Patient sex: M
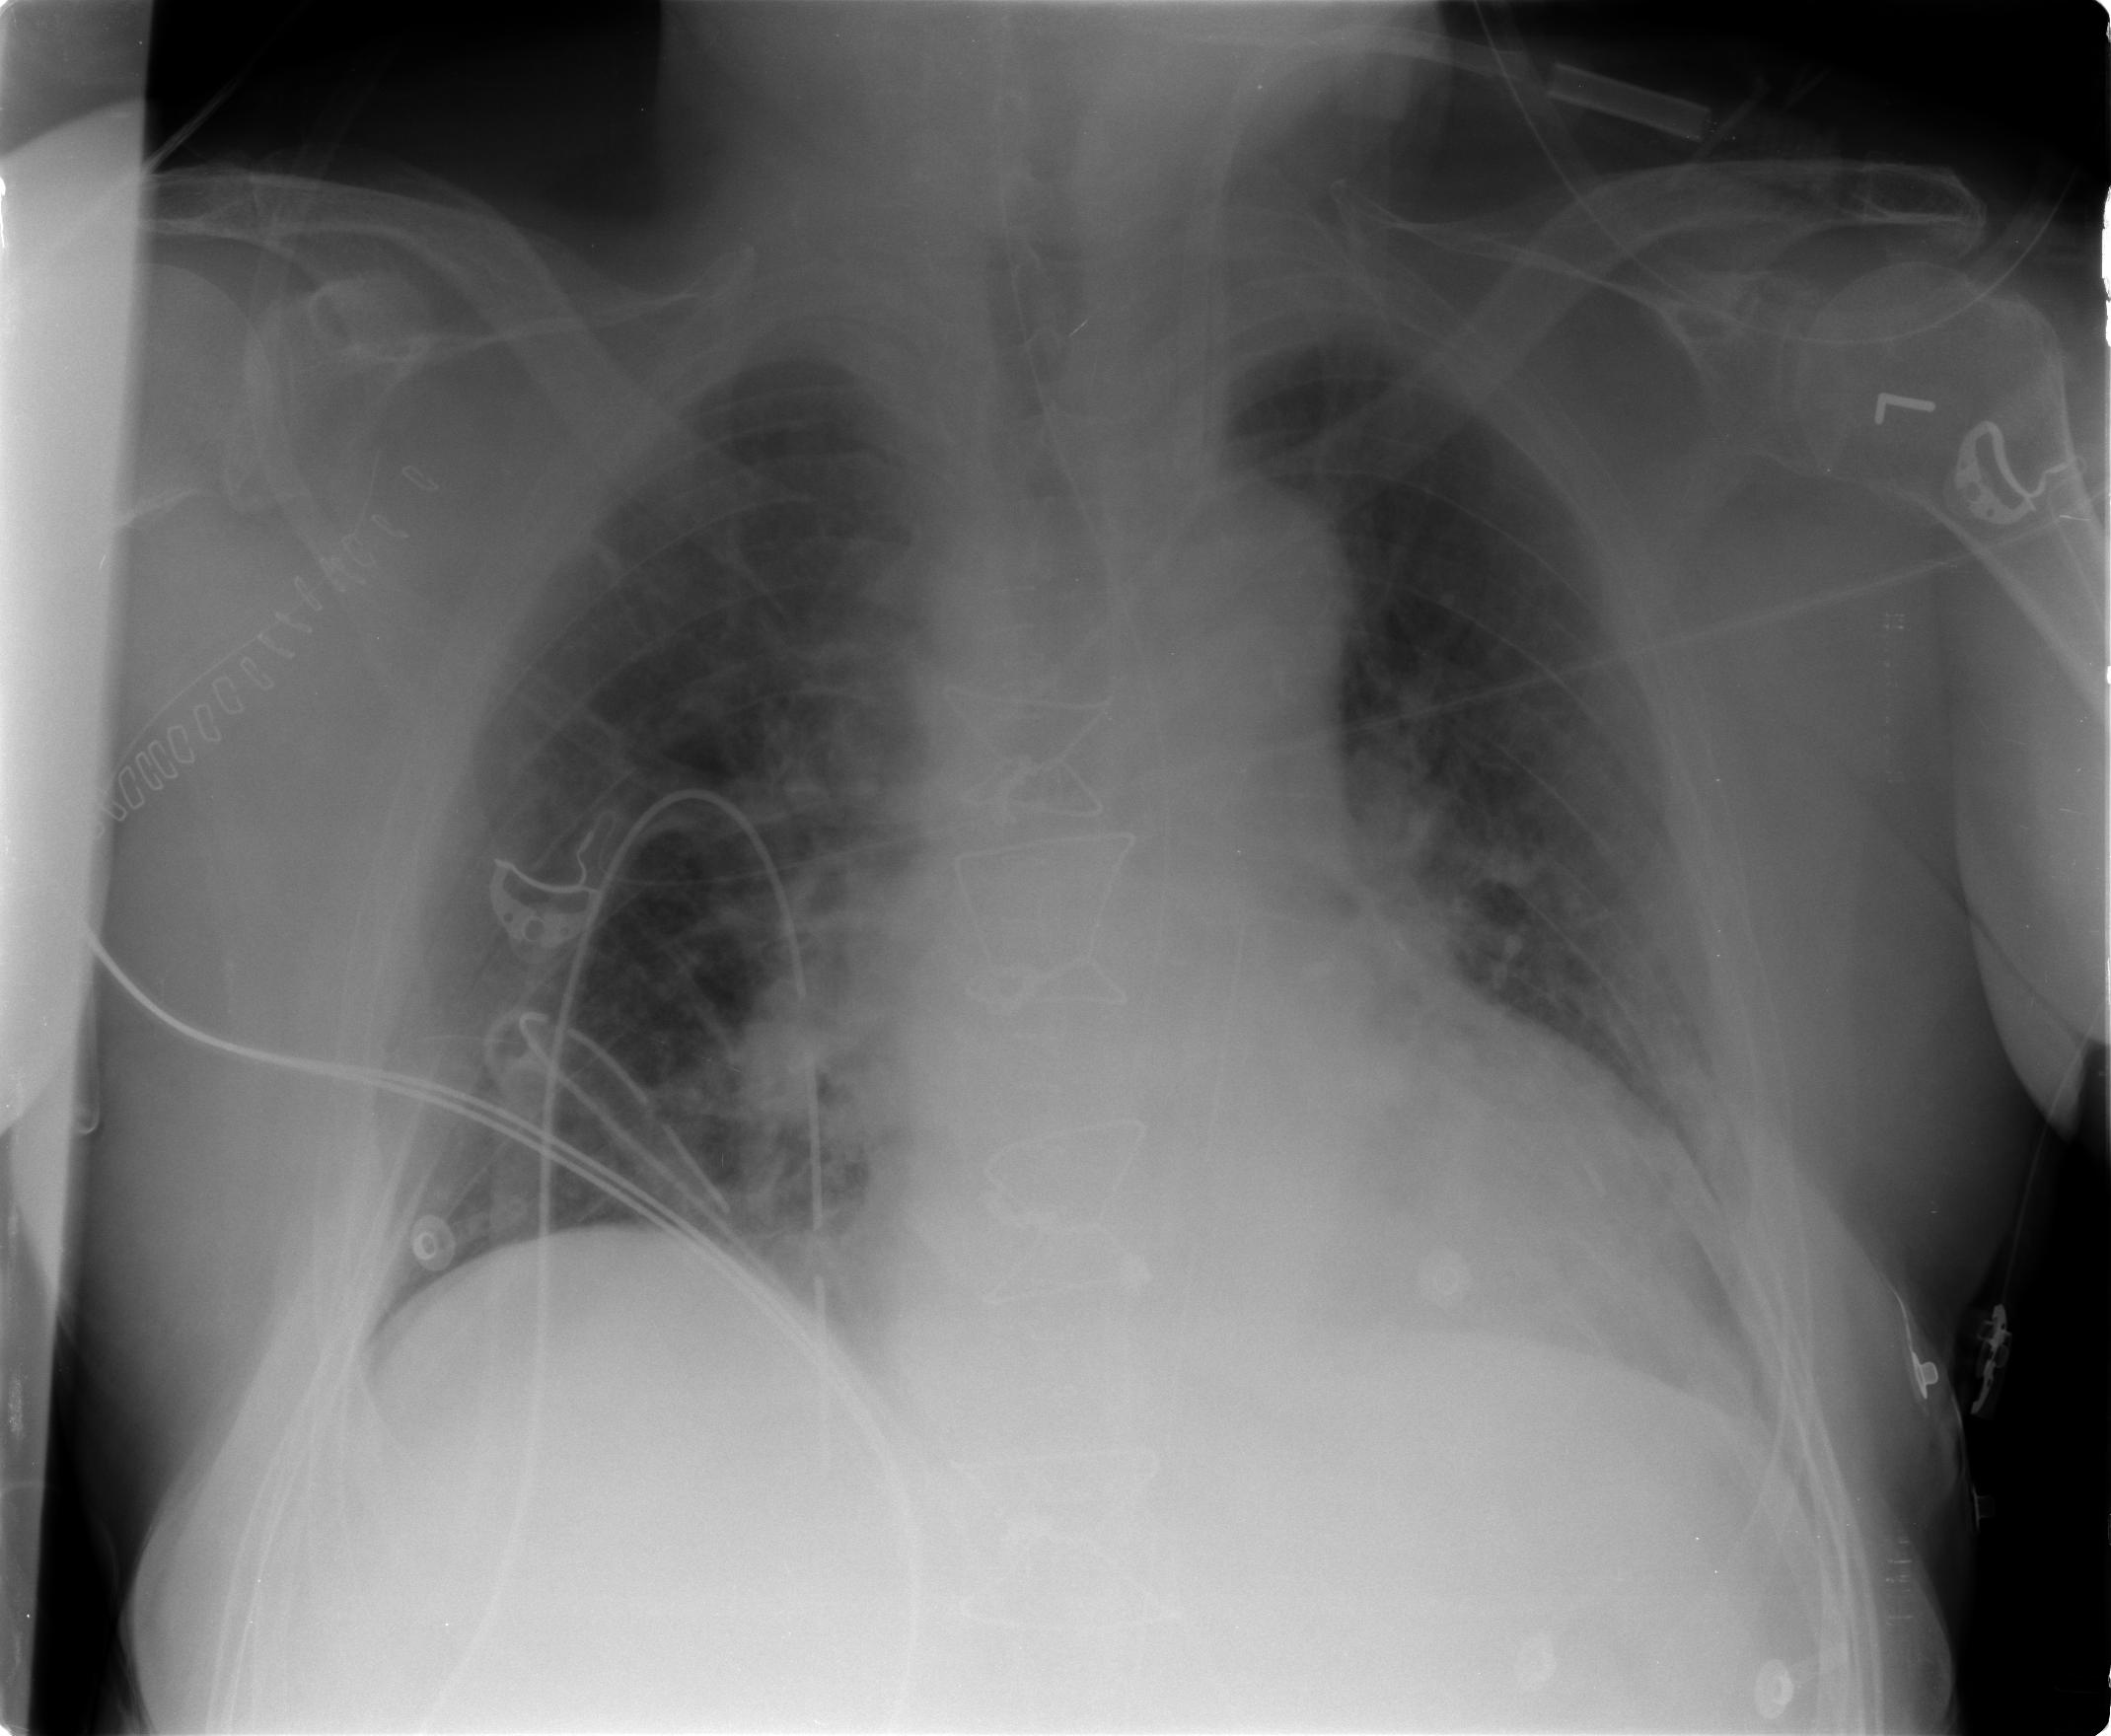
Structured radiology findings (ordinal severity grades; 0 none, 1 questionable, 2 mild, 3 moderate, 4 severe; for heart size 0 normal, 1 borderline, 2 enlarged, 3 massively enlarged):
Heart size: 1
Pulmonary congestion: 2
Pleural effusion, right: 0
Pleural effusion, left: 2
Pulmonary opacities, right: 2
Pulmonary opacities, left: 2
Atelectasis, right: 2
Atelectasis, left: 2